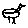
Label: bird